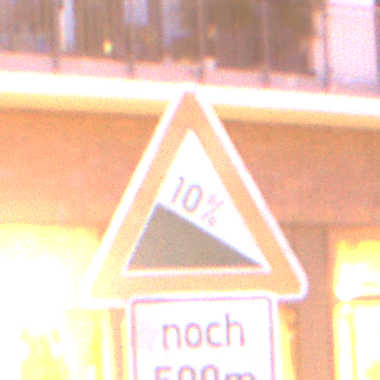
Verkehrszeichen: Gefaelle10
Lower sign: LaengeEinerStrecke3
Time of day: Night
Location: Outdoor (Urban)
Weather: PartlyCloudy
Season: NotSpecified
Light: Artificial